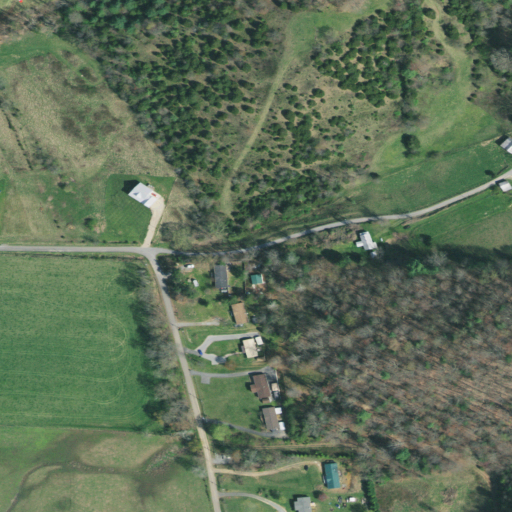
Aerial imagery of valley in Tennessee named Bowers Hollow containing pasture, mixed forest, deciduous forest, open development, low intensity development, and medium intensity development